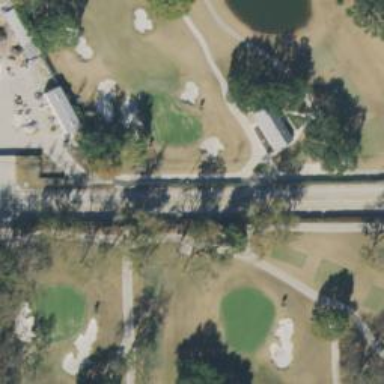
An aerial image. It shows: Service road designated as golf cart path.